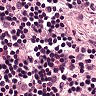
Metastatic tissue present: no